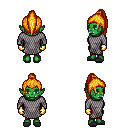
a pixel art fantasy rpg character, female body template, orc, green skin, chain mail, red pants, light blonde long topknot hairstyle, gold gloves, gray slippers, four views (front, back, left, right), 2x2 character sprite sheet, small pixel art, hard edges, no anti-aliasing